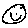
Label: smiley face